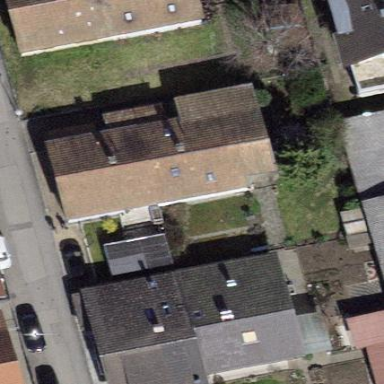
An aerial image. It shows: Semi-detached house with gabled roof.